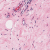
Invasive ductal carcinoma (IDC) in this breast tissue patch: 0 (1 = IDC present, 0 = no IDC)